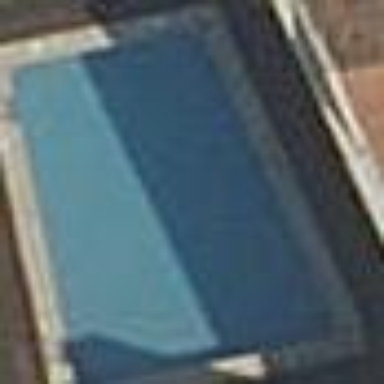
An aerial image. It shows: Swimming pool located in leisure land.